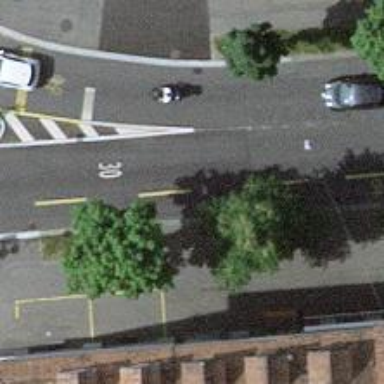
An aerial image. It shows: Secondary road with advisory cycle lane. The road surface is asphalt.